Question: I am trying to import a font. Looked for some tutorials online and used the instructions. So far I've imported the font onto the assets folder. This is the code that I am using to declare my font type.
'''
Typeface localTypeface1 = Typeface.createFromAsset(getAssets(), "arial.ttf");
'''
I keep getting null pointer exception when I call it.
'''
TextView txtTab = new TextView(this);
txtTab.setTypeface(localTypeface1);
'''
What could be the problem ?
This is the exact error in logcat.
'''
11-17 13:10:41.024: E/AndroidRuntime(2262): java.lang.RuntimeException: Unable to instantiate activity ComponentInfo{se.copernicus.activity/se.copernicus.activity.Secondactivity}: java.lang.NullPointerException
11-17 13:10:41.024: E/AndroidRuntime(2262): at android.content.ContextWrapper.getAssets(ContextWrapper.java:74)
'''
This is line 74
'''
Typeface localTypeface1 = Typeface.createFromAsset(getAssets(), "arial.ttf");
'''

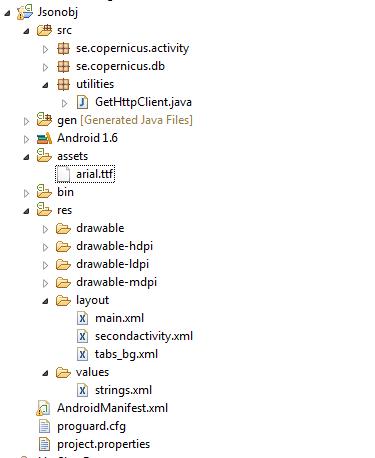
Answer: What I have seen is that, Android cannot read some ttf files. (maybe the file is corrupted?)
I was not able to use a ttf file in my app but another app in my phone was able to read the same ttf file. (I used the same code as above, tried cleaning, replacing it diff folders nothing seemed to work)
Ended up using a different font file altogether. (Had no issues with this file with the same code!)